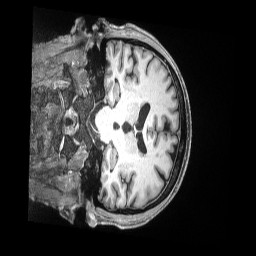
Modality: T1w
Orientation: coronal
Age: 62
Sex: male
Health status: ill
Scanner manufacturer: siemens
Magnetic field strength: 3 T
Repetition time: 2.5 s
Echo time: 0.00181 s